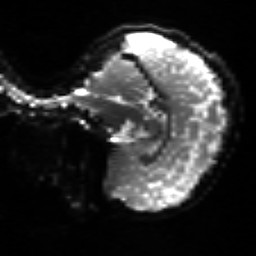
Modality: sbref
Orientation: sagittal
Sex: male
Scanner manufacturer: siemens
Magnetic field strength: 3 T
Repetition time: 5 s
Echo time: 0.071 s